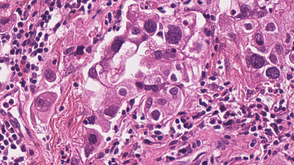
Tumor epithelial tissue: yes
Tumor-associated stroma tissue: yes
Normal tissue: no